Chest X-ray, PA view. Patient: 48 years old, sex M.
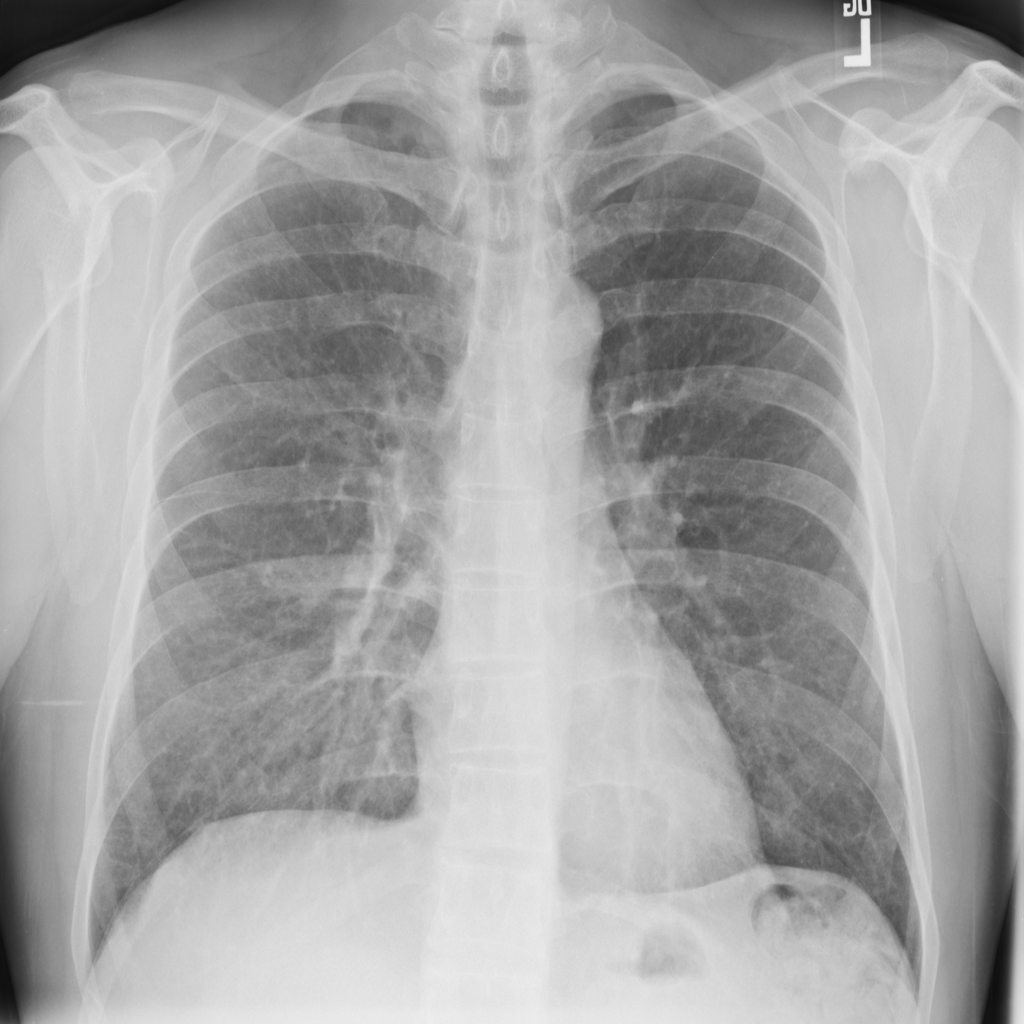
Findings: No Finding